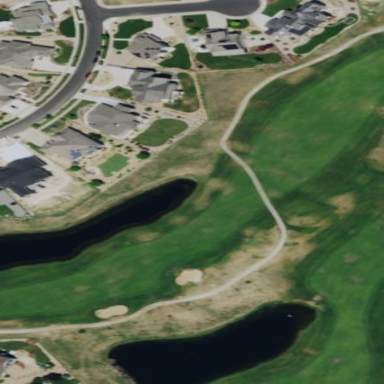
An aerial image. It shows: Area with grass used as rough in golf course.